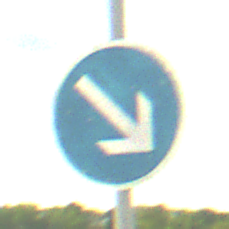
Verkehrszeichen: VorgeschriebeneVorbeifahrtRechts
Umgebung: Outdoor, RoadRail
Tageszeit: Midday
Wetter: PartlyCloudy
Licht: Natural
Jahreszeit: NotSpecified
Kontrast: HighContrast